Current action and preconditions to check: trajectory_clear

Your task: For each precondition in the list above, predict whether it will hold at this action.

Consider the current scene as observed from the mobile robot's camera, and analyze the predicted future states of all dynamic agents (e.g., people, animals, vehicles, or any moving entities) within the NEXT SECOND.

IMPORTANT: Only answer "very likely" if you are absolutely certain—based on strong, clear evidence—that a dynamic agent will violate the precondition in the predicted future state. Do NOT answer "very likely" for unlikely, ambiguous, or low-probability risks.

Ask yourself for each precondition: Is there a high probability, with clear and convincing evidence, that the predicted future states of any dynamic agent will interfere with the predicted future state of the currently executing action within the NEXT SECOND, causing that precondition to fail?

Assess the risk level based on these predictions. Use "likely" or "very likely" if motions create a clear risk of interference.

Use "neutral" or "improbable" if agents are nearby but their predicted paths are clearly diverging or non-conflicting.

Failure Risk Categories: "very improbable", "improbable", "neutral", "likely", "very likely"

Answer Format: Output ONLY the probability_of_failure value from these categories: "very improbable", "improbable", "neutral", "likely", "very likely"

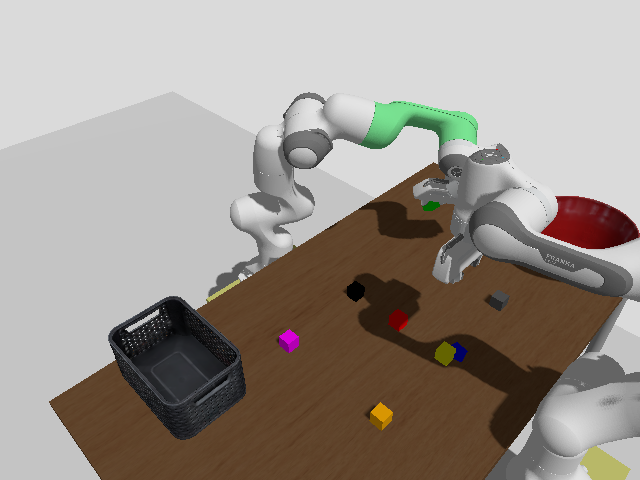

Answer: very improbable